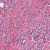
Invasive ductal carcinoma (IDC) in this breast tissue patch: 1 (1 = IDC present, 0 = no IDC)